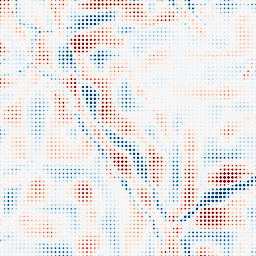
Category: wavelet
Decomposition family: wavelet_reverse_biorthogonal
Decomposition parameters: wavelet: rbio5.5
level: 5
Upsampling method: sinc_blackman
Upsampling parameters: scale: 8
kernel_size: 4
Upsampling scale: 8